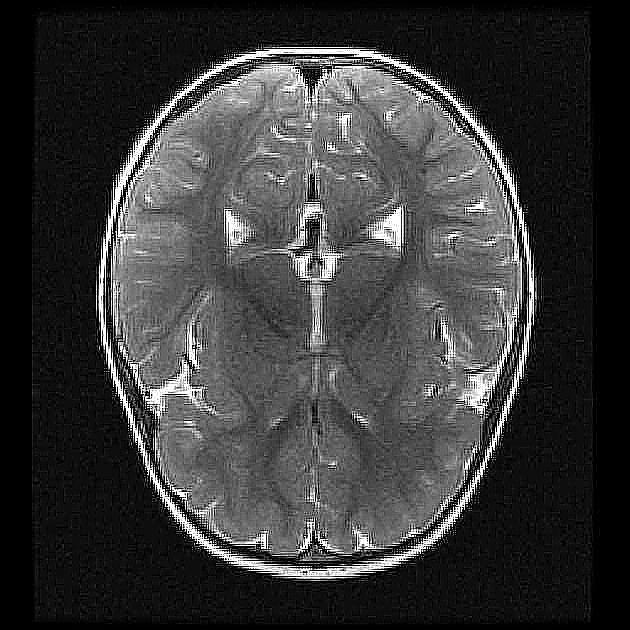
Label: notumor